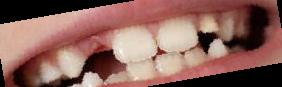
Condition: hypodontia